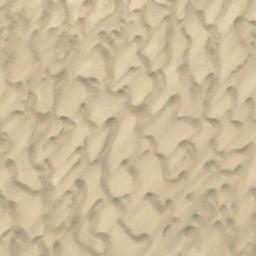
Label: desert